Aerial crown-view tile of a tropical tree (Barro Colorado Island, Panama), acquired 20250616:
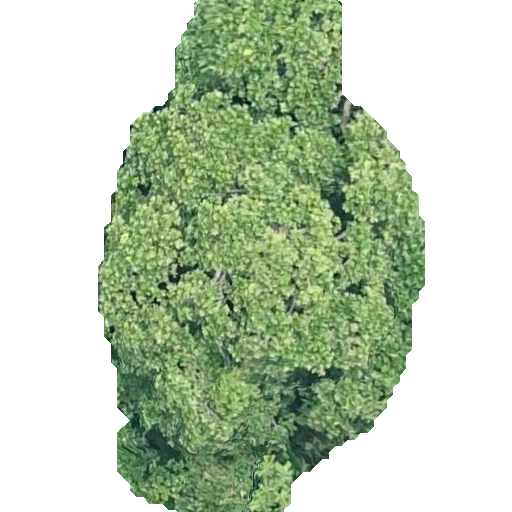
Species: Anacardium excelsum
GBIF accepted scientific name: Anacardium excelsum
Crown area: 189.025 m²